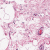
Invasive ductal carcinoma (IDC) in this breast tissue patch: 0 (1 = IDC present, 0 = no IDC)